Question:
<URL>
<URL>
I want my tooltip to show the text that is set in a textbox, how can I do this exactly? Yes I know the Tooltip property but textbox.Text does not work, I just want to show textbox text in tooltip (dynamic).
Thanks for your help
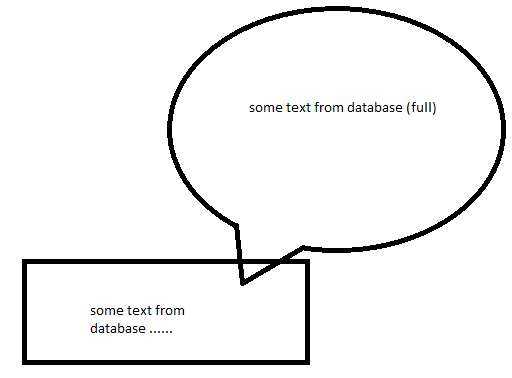
Answer: if you want to change the Tooltip each time the TextBoxText has changed you can put the 'SetToolTip()' Function into the <URL> Callback.
'''
ToolTip toolTip1 = new ToolTip();
public Form1() {
InitializeComponent();
toolTip1.ShowAlways = true;
toolTip1.ToolTipTitle = "TextBox Text";
toolTip1.SetToolTip(textBox1, textBox1.Text);
}
private void OnTextChanged(object sender, EventArgs e) {
toolTip1.SetToolTip(textBox1, textBox1.Text);
}
'''
To add the TextChanged Event you need to open the TextBoxs Property page, click on the Thunderbolt and add the Function Name to the TextChanged Row.
<URL>